Question: I'm working on a uni project and I need to use a crystal report to view this table in a form:

I don't want it to view all the records in that table, I want it to view the records where city = "KSA". How can I do that?
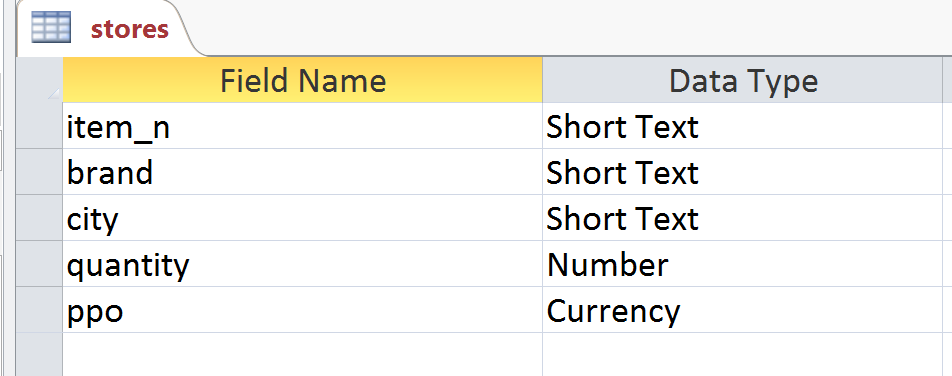
Answer: Assuming that you are using a Details Section to display each row of the table, and that you want to hide the entire row, you have to:
1. Right click on the Details section header
2. Select Section Expert
3. On the left, click on the concerned Details section
4. Go to the Common tab, and on the Hide option you should be able to open a Formula dialogue.
There, you can specify a little formula that when returning TRUE will hide the section, and when returning FALSE, it will display. So, you should enter something like:
'''
Not({MyTable.City} = 'KSA')
'''
(Not really sure if that is the exact syntax).